RGB frame:
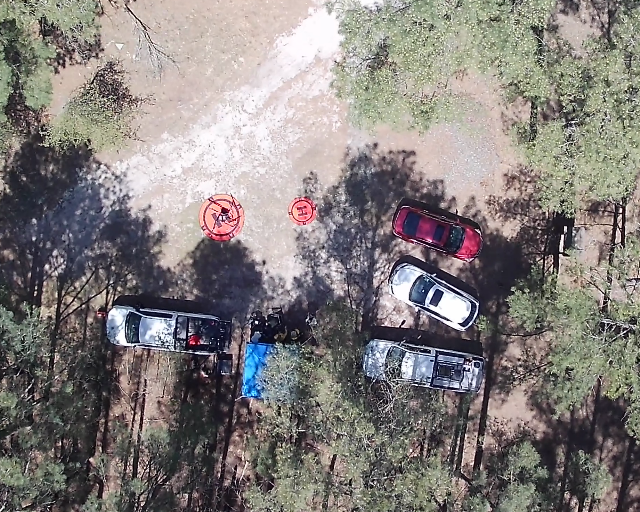
Thermal frame:
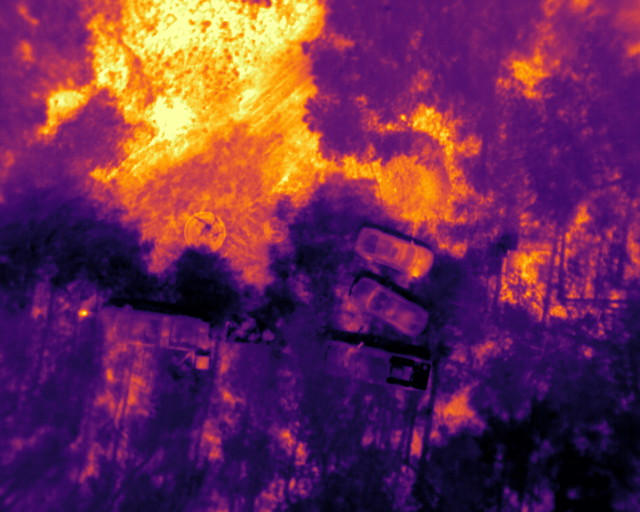
Captured: 2026-02-27 02:43:04
Pixels at or above 80 °C: 0 (fraction of frame: 0)